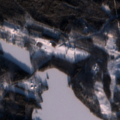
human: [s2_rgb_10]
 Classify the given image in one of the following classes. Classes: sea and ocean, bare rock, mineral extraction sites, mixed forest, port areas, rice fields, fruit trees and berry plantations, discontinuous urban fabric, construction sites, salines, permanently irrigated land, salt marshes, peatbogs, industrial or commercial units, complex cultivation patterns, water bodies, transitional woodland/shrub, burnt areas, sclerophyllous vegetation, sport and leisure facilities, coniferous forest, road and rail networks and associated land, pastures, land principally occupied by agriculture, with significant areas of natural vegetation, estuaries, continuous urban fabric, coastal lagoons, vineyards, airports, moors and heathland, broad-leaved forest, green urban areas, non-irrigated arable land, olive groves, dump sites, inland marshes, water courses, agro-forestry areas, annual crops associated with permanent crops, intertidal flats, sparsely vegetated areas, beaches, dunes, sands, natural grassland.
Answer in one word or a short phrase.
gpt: broad-leaved forest, coniferous forest, mixed forest, water bodies